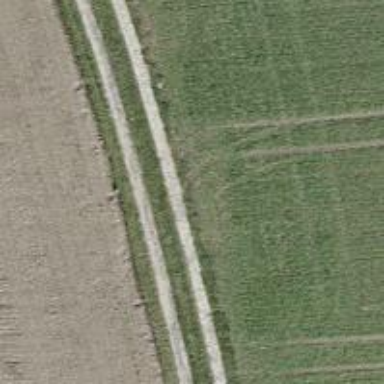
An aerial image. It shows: Track with grade 5 tracktype.